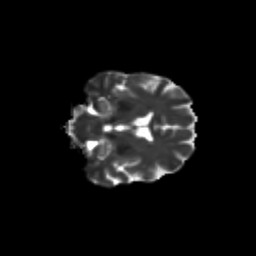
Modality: T2w
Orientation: coronal
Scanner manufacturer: siemens
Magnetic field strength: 3 T
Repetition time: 9.2 s
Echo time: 0.084 s